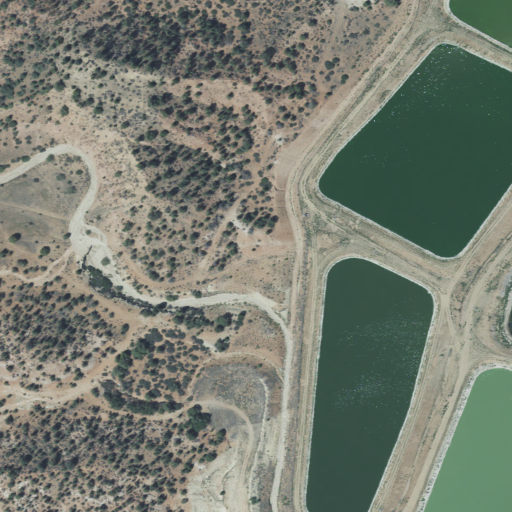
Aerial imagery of valley in Utah named Spring Hollow containing shrub, evergreen forest, open water, low intensity development, and herbaceous wetlands